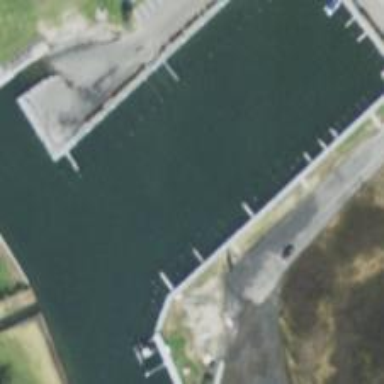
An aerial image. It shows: Dock located along the waterway.